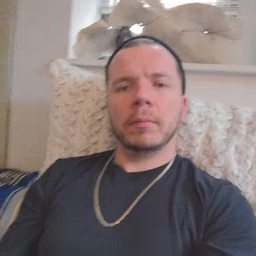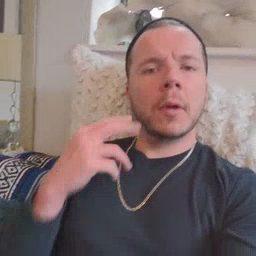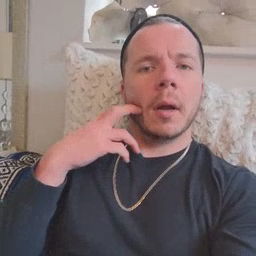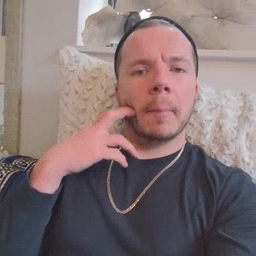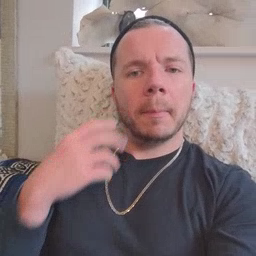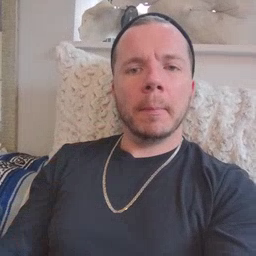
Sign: gum